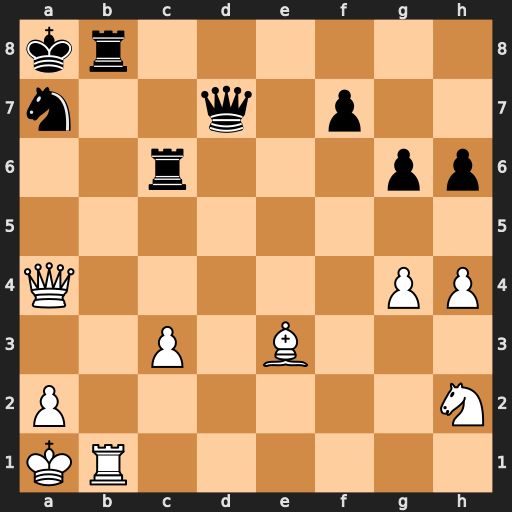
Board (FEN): kr6/n2q1p2/2r3pp/8/Q5PP/2P1B3/P6N/KR6
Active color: w
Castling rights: -
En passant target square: -
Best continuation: Rxb8+ Kxb8 Bxa7+ Qxa7 Qxc6 Qg1+ Kb2